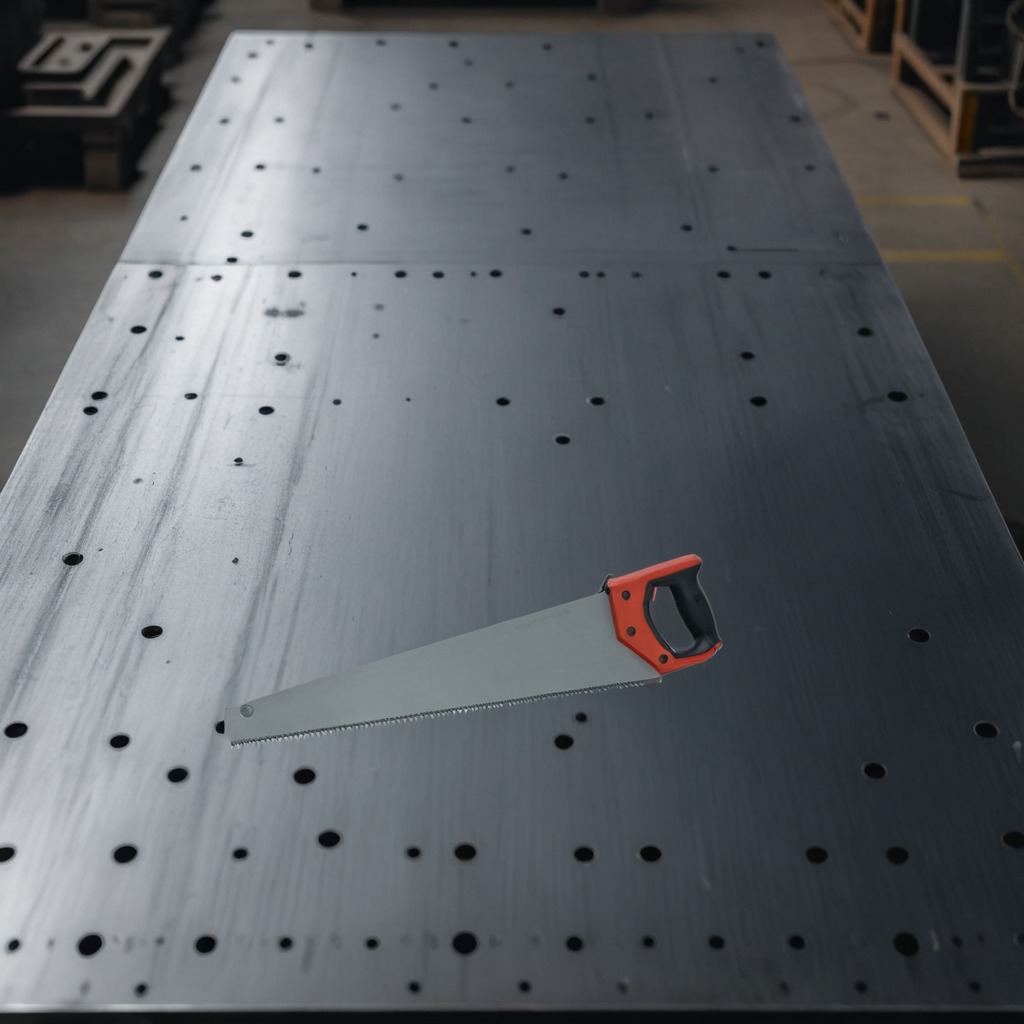
A metal saw is lying on the cold steel table in a mining workshop.